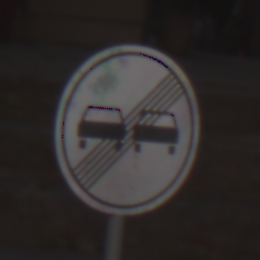
Verkehrszeichen: EndeUeberholverbot
Umgebung: Outdoor, Urban
Tageszeit: MorningAfternoon
Wetter: Clear
Licht: Natural
Jahreszeit: NotSpecified
Kontrast: LowContrast